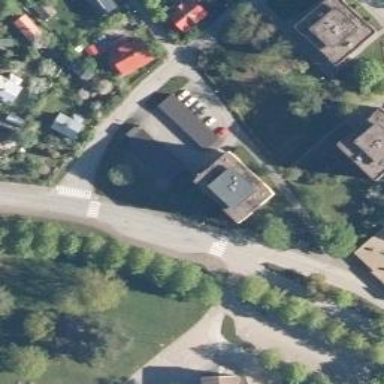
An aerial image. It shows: Asphalt cycleway with uncontrolled zebra crossing.